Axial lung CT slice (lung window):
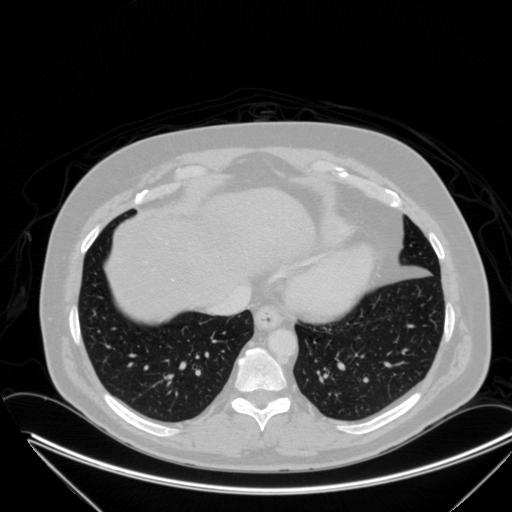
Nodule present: no